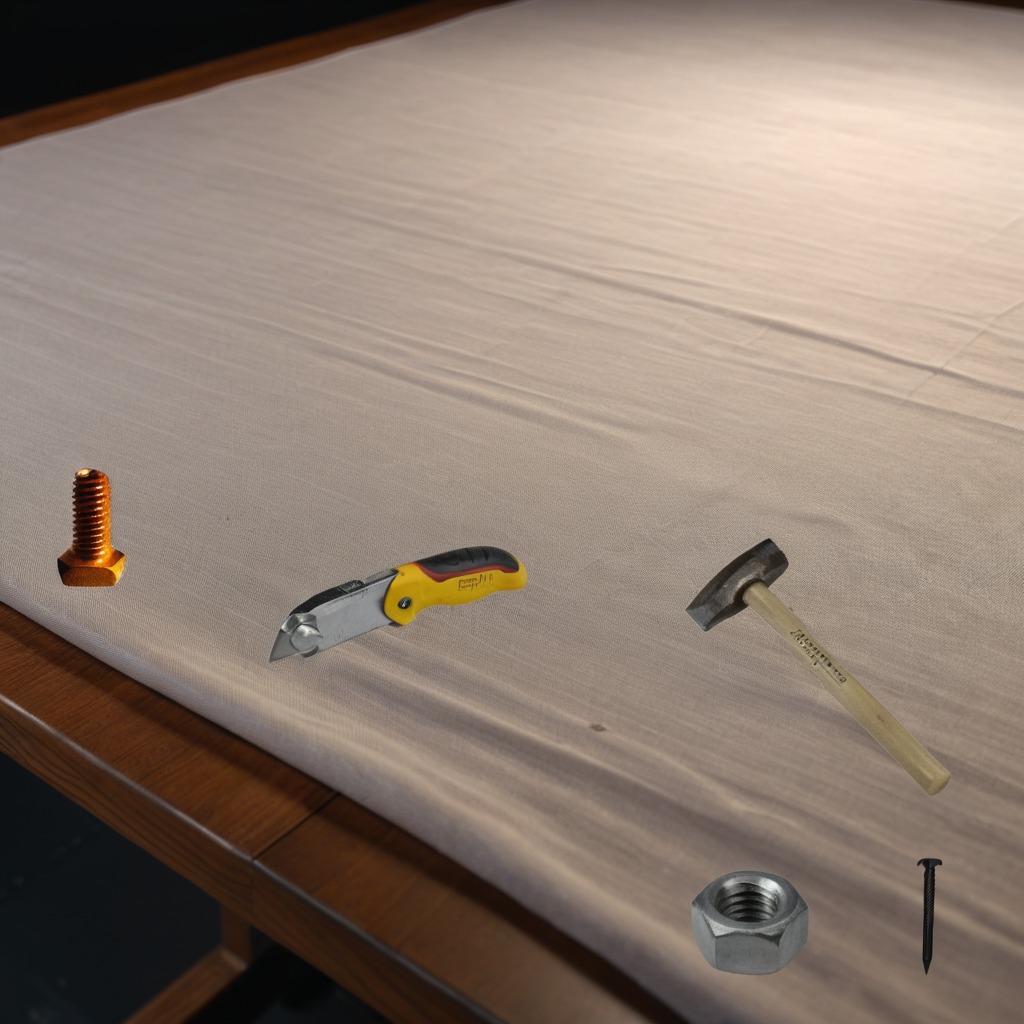
A utility knife, a metal machine screw, an iron nail, a hammer, and a metal nut are lying on the wooden table.